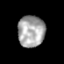
Tissue: prostate
Cell type: T cells
Senescence score: 0.3175
Nuclear area (px): 831
Mean DAPI intensity: 166.912